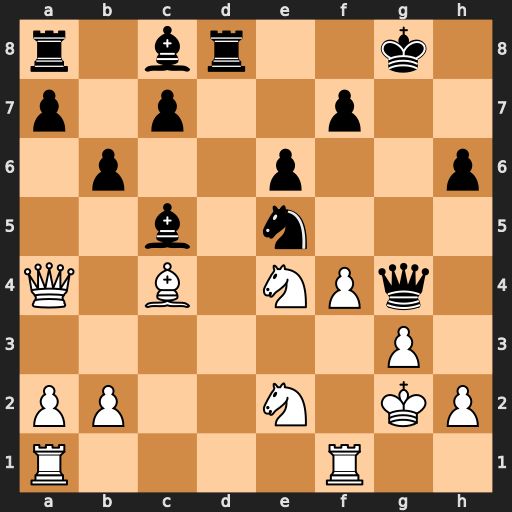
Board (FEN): r1br2k1/p1p2p2/1p2p2p/2b1n3/Q1B1NPq1/6P1/PP2N1KP/R4R2
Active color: w
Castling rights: -
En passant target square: -
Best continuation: Nf6+ Kh8 Nxg4